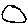
Label: circle